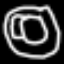
Label: donut